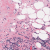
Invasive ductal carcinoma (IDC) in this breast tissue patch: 0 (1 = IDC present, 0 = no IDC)